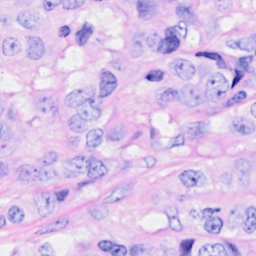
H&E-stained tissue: Breast